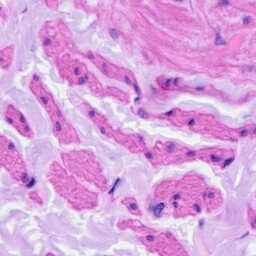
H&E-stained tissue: Ovarian